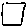
Label: square